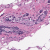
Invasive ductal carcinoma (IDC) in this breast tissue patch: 0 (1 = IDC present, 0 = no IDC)